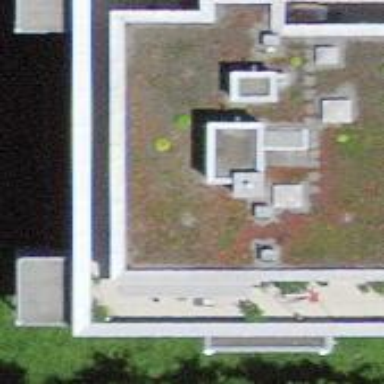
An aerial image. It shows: Flat-roofed apartment building.